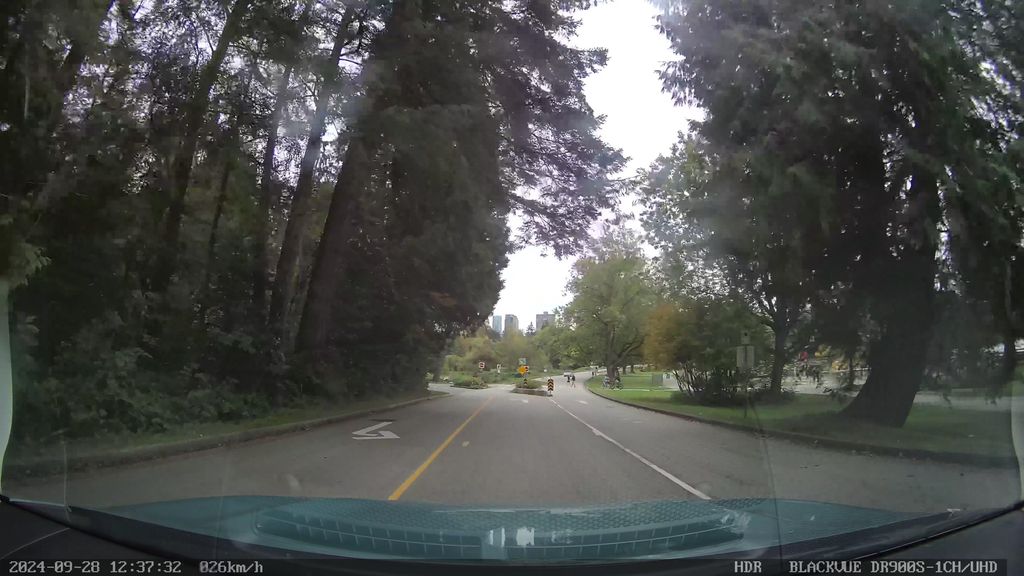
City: vancouver